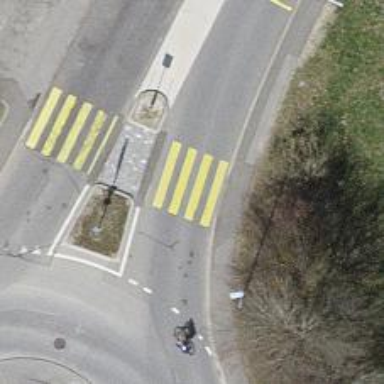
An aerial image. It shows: Marked crossing on the road.